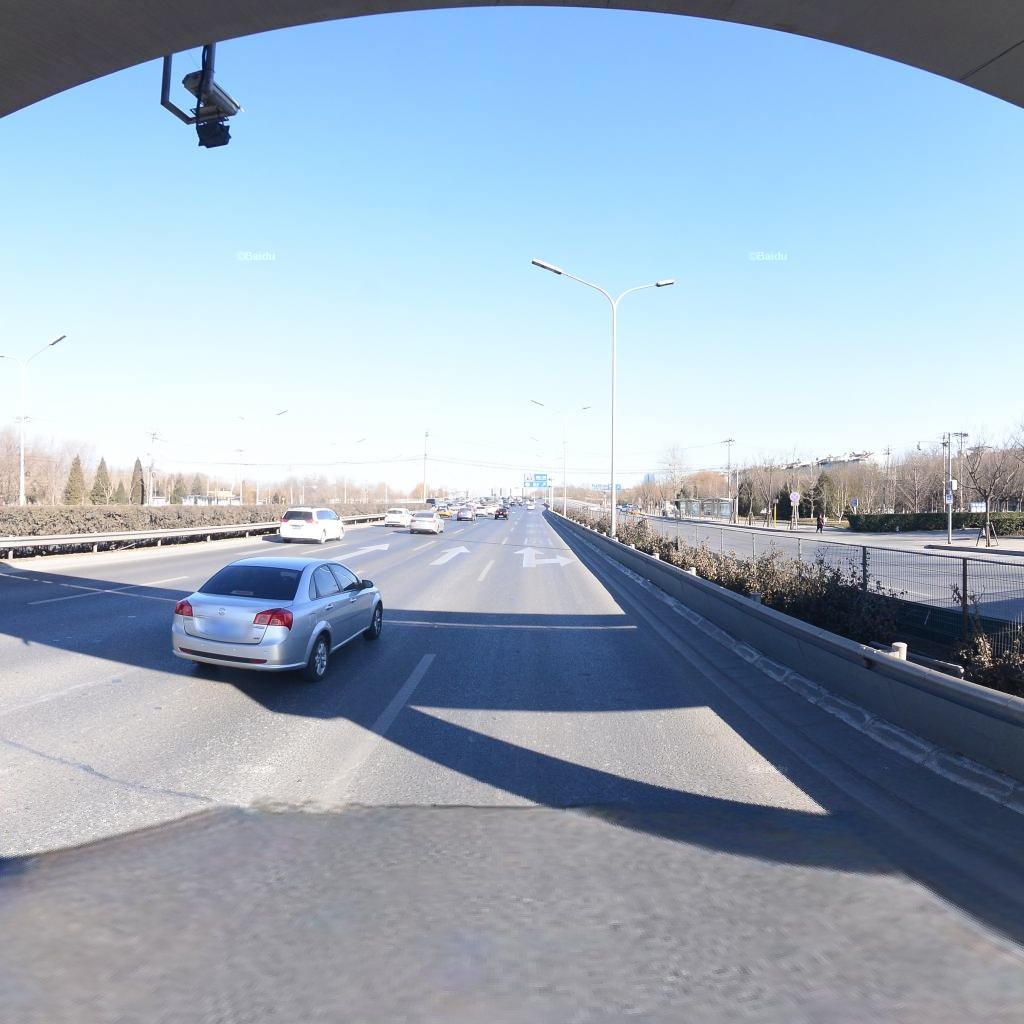
Region: Haidian
Road damage annotations: transverse patch